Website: macys
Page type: delivery-shipping
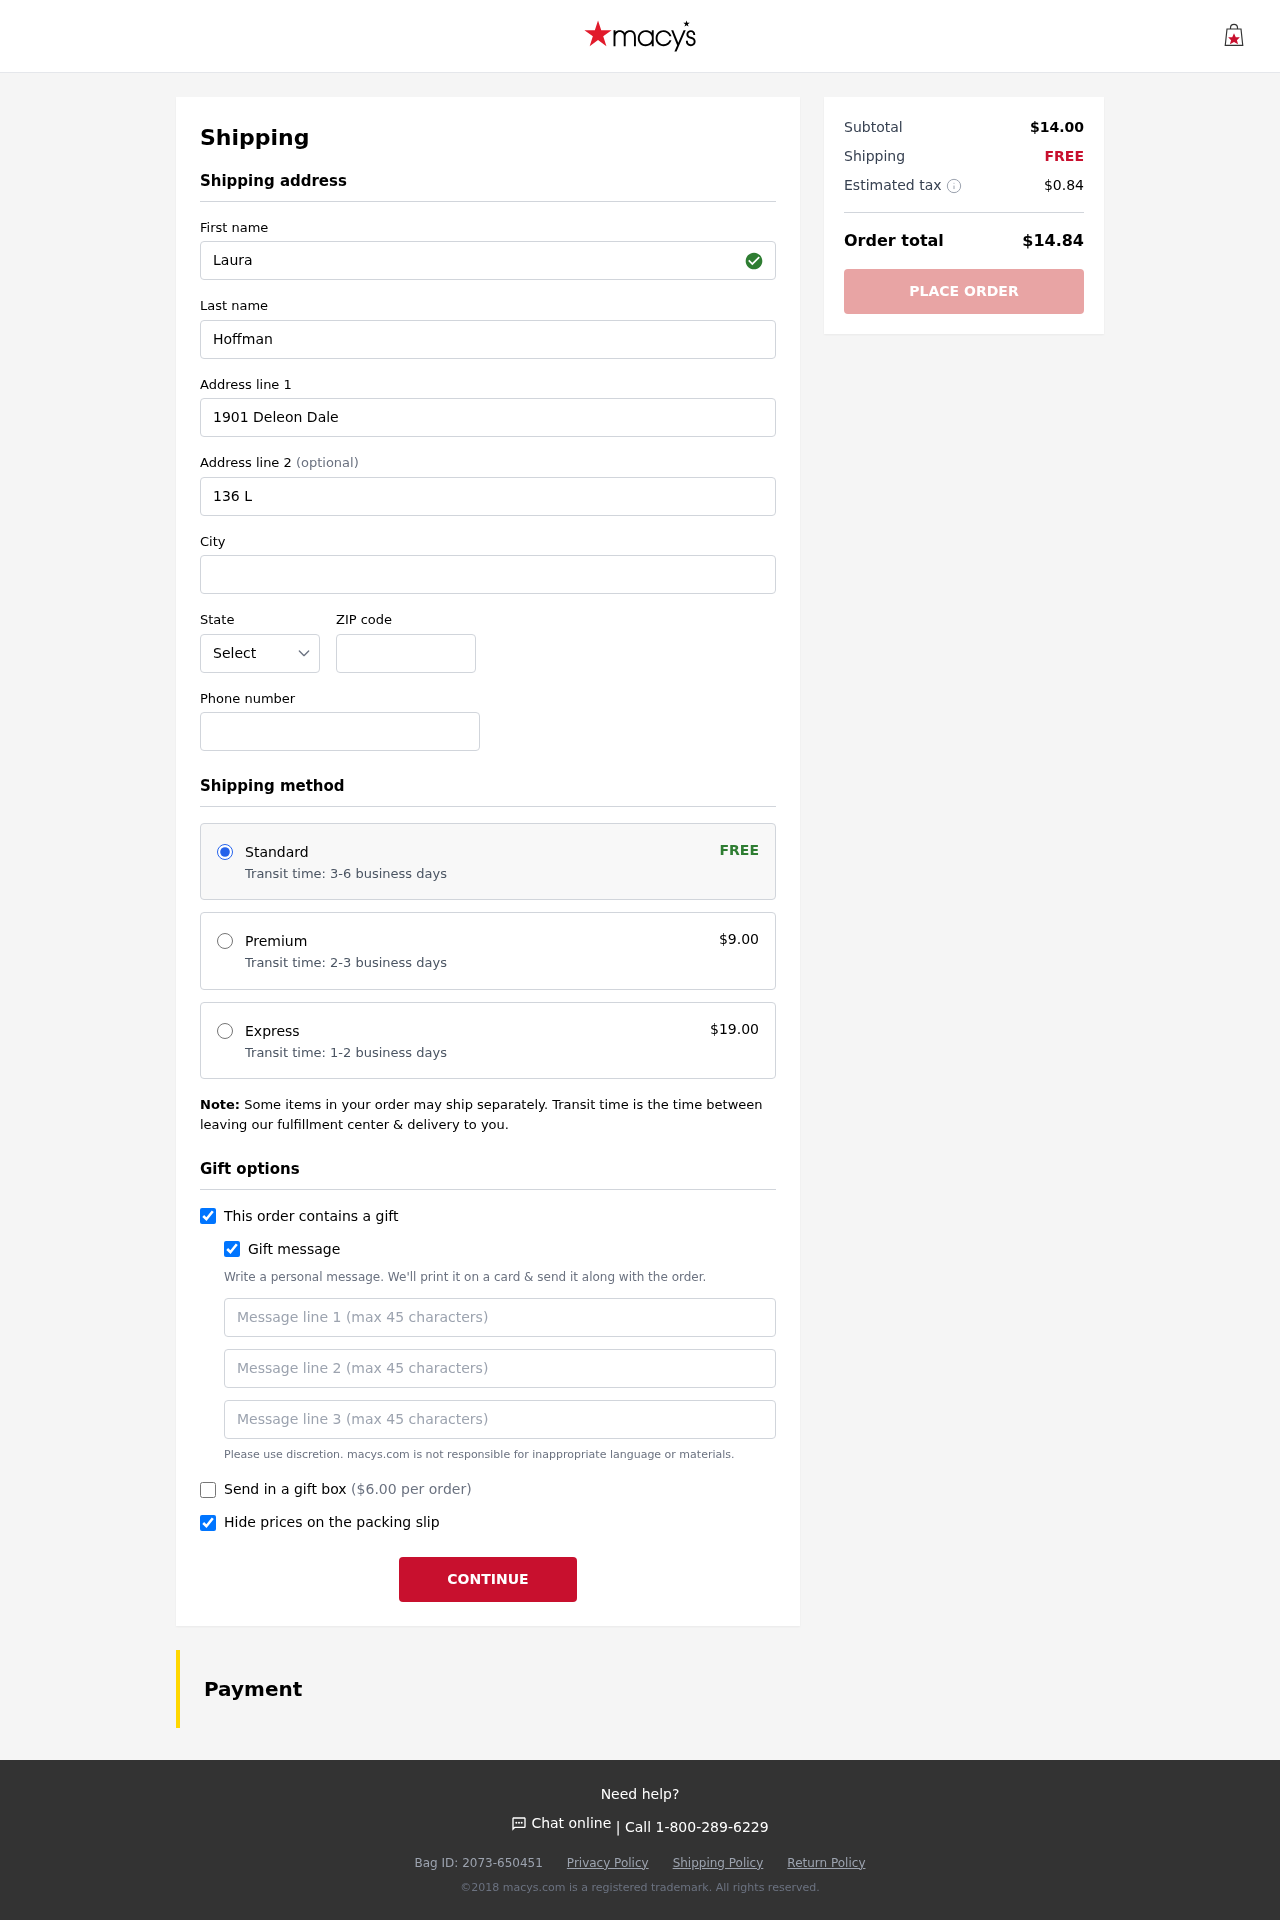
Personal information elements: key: PII_STATE_ABBR
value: WA
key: PII_FIRSTNAME
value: Laura
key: PII_LASTNAME
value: Hoffman
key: PII_STREET
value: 1901 Deleon Dale
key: PII_STREET2
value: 136 Lisa Islands Suite 201
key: PII_CITY
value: Robertside
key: PII_POSTCODE
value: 62351
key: PII_PHONE
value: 8113451672
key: PII_GIFT_MESSAGE
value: Hey Jessica! I thought you’d love this cool neck gaiter to rock during your outdoor adventures—it’s perfect for those sunny days ahead. Hope you enjoy it!  Laura
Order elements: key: ORDER_SHIPPING_STANDARD
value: Transit time: 3-6 business days
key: ORDER_SHIPPING_COST
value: FREE
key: ORDER_SHIPPING_PREMIUM
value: Transit time: 2-3 business days
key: ORDER_SHIPPING_PREMIUM_PRICE
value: $9.00
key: ORDER_SHIPPING_EXPRESS
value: Transit time: 1-2 business days
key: ORDER_SHIPPING_EXPRESS_PRICE
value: $19.00
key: ORDER_GIFT_BOX_PRICE
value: ($6.00 per order)
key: ORDER_SUBTOTAL
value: $14.00
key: ORDER_SHIPPING_COST2
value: FREE
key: ORDER_TAX
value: $0.84
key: ORDER_TOTAL
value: $14.84